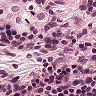
Metastatic tissue present: no